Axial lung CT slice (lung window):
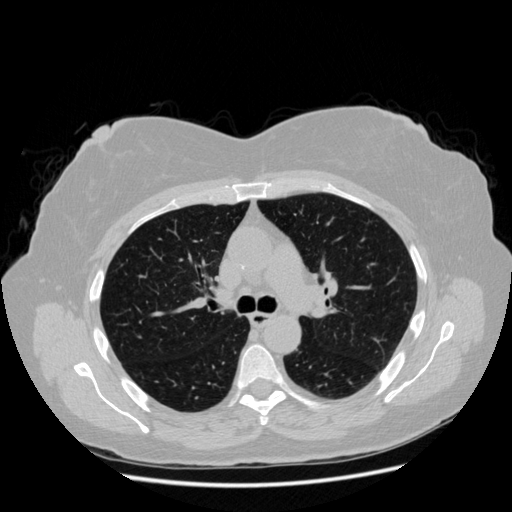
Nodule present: no